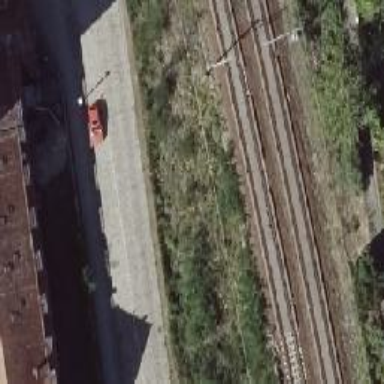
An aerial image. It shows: Rail track with contact line electrification. The track is ballastless.